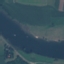
Label: River